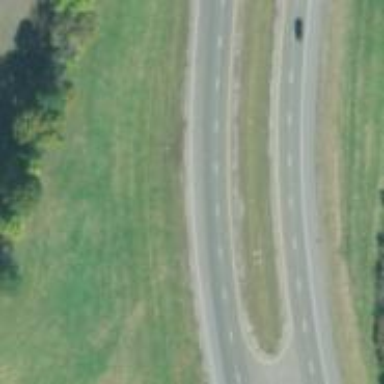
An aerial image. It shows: Trunk highway.